Question: I need to generate a figure looking something like <URL>:

Basically I have 3 separate plots generated separately using ggplot, and I want to some how combine them in a single figure. The arrangement I want is exactly of that in the above figure. I have tried layout() but i dont think it works with ggplot, or maybe I am doing something wrong,
Also I want to put a label a, b, c on top left corner of the each plot.
Thanks in advance
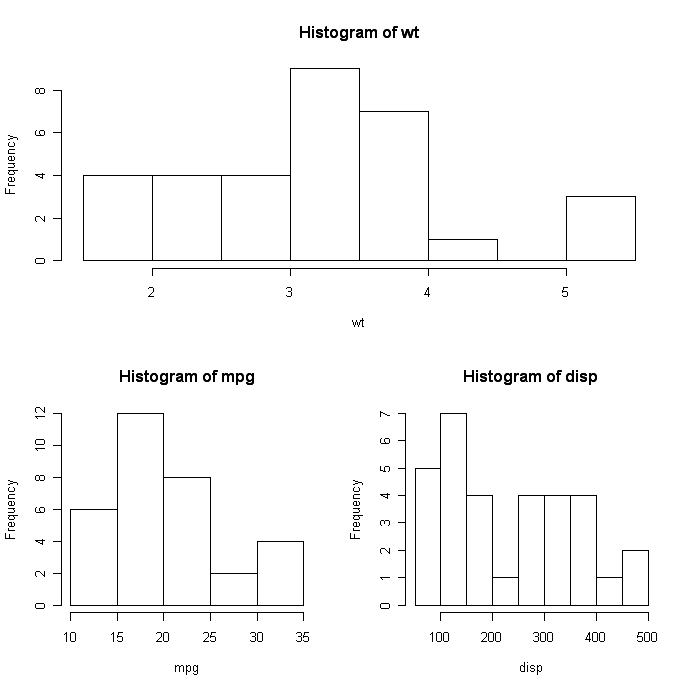
Answer: There are some good answers in @Henrik's link, but here's another solution using a user-defined function 'multiplot', which can be found on <URL>:
'''
library(ggplot2)
##
p1 <- ggplot(
data=mtcars,
aes(x=wt))+
geom_histogram(binwidth=.5)+
ggtitle("(A) Histogram of wt")+
ylab("Frequency")
##
p2 <- ggplot(
data=mtcars,
aes(x=mpg))+
geom_histogram(binwidth=5)+
ggtitle("(B) Histogram of mpg")+
ylab("Frequency")
##
p3 <- ggplot(
data=mtcars,
aes(x=disp))+
geom_histogram(binwidth=50)+
ggtitle("(C) Histogram of disp")+
ylab("Frequency")
##
> multiplot(p1,p2,p3,layout=matrix(c(1,2,1,3),nrow=2))
'''